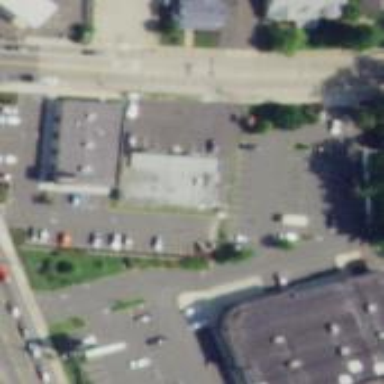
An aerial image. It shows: Convenience shop.